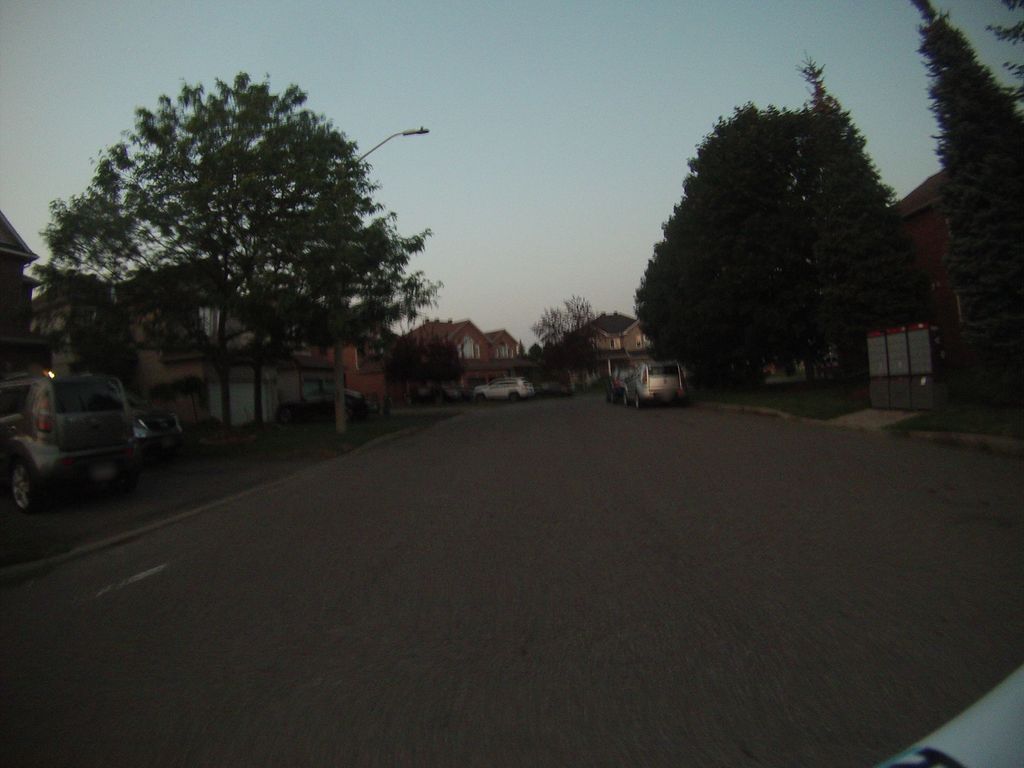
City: ottawa-gatineau